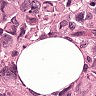
Metastatic tissue present: yes